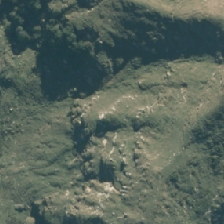
Land cover: manuka_kanuka